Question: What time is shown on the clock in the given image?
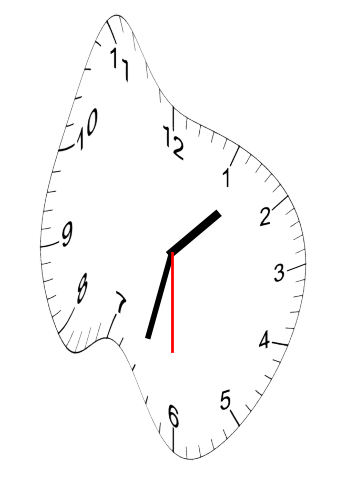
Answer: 01:32:30